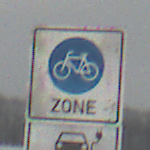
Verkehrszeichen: BeginnFahrradzone
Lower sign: MehrspurigeFahrzeugeFrei11
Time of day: MorningAfternoon
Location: Outdoor (Nature)
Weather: Overcast
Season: Winter
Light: Natural